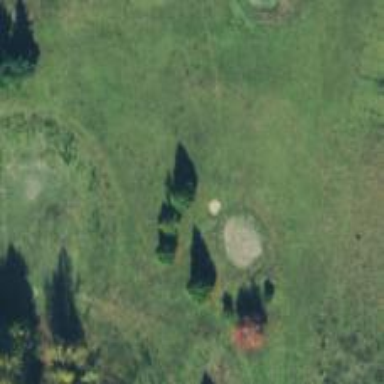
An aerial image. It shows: Golf hole for the sport of golf.